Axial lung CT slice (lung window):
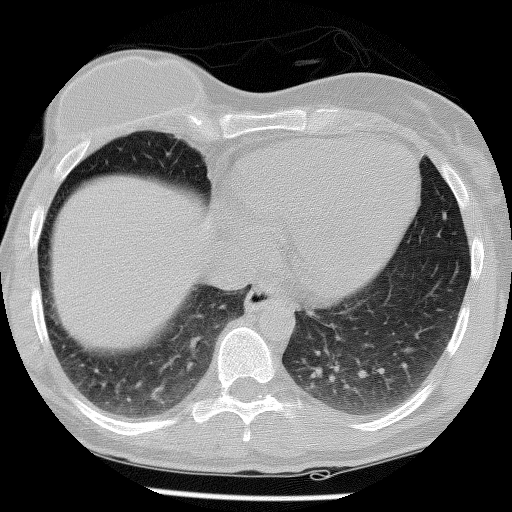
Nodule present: no